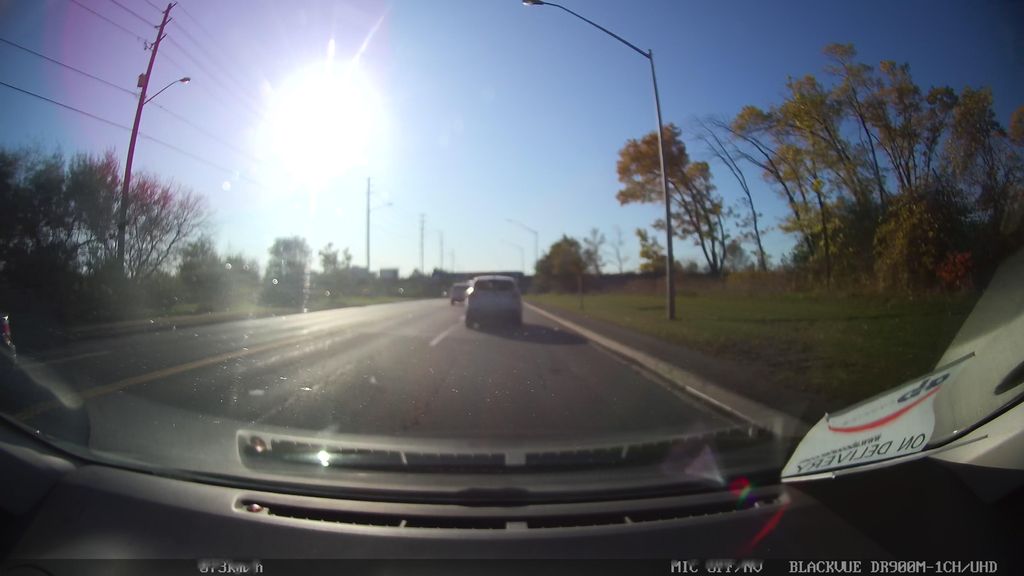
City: toronto